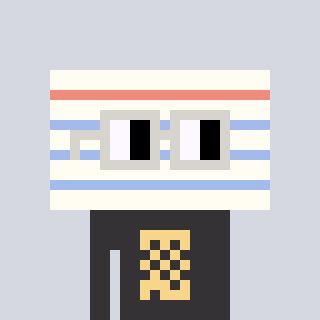
a pixel art character with square light gray glasses, a empty notebook page-shaped head and a grayscale-colored body on a cool background